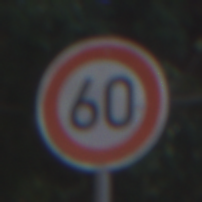
Verkehrszeichen: Geschwindigkeit60
Umgebung: Outdoor, Suburban
Tageszeit: MorningAfternoon
Wetter: PartlyCloudy
Licht: Natural
Jahreszeit: NotSpecified
Kontrast: LowContrast